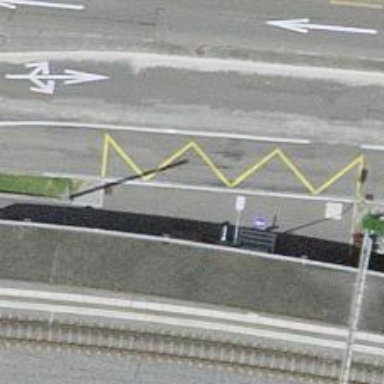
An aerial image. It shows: Asphalt platform for public transport.